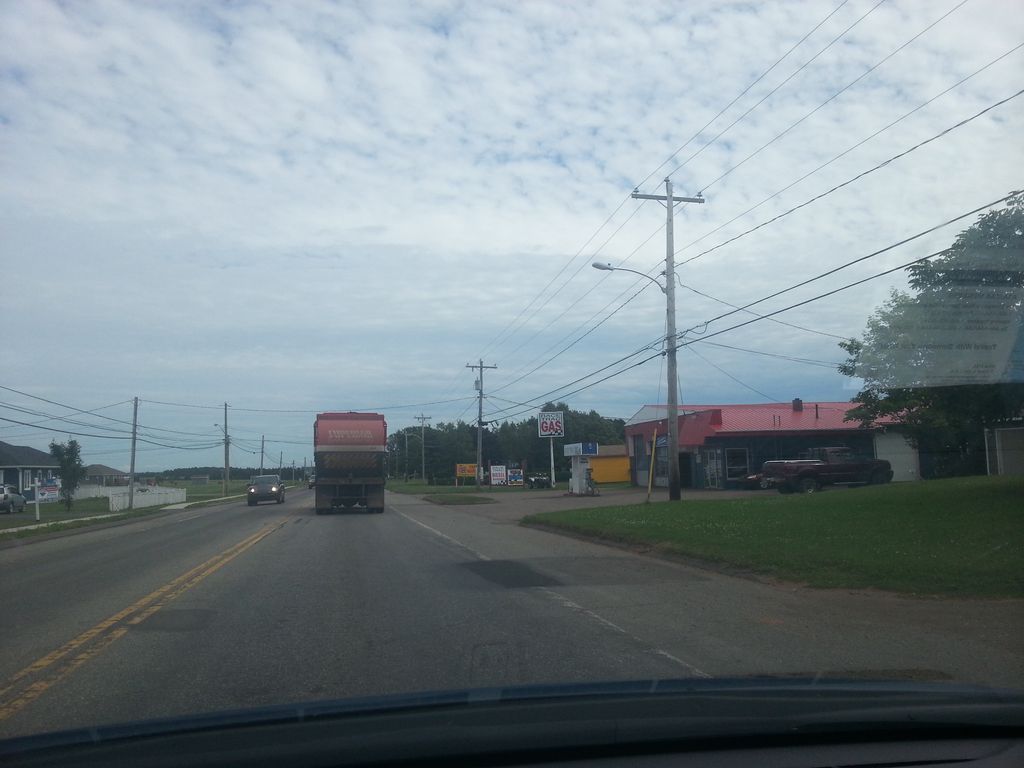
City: charlottetown